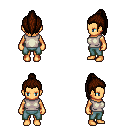
a pixel art fantasy rpg character, female body template, human, tanned skin, white sleeveless shirt, teal pants, brown long topknot hairstyle, four views (front, back, left, right), 2x2 character sprite sheet, small pixel art, hard edges, no anti-aliasing